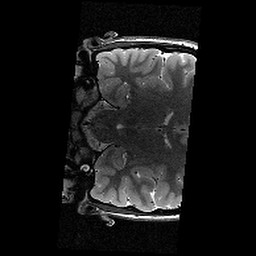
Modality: T2w
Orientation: coronal
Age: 14
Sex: female
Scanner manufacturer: siemens
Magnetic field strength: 3 T
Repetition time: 9.23 s
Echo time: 0.067 s